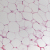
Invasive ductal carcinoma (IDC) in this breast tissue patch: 0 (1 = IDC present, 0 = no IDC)